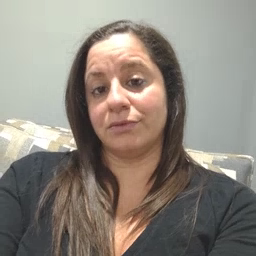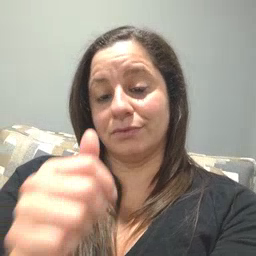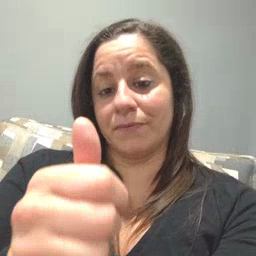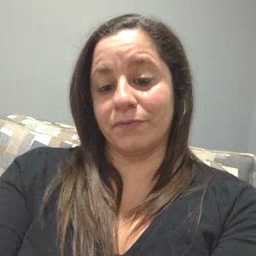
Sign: yourself